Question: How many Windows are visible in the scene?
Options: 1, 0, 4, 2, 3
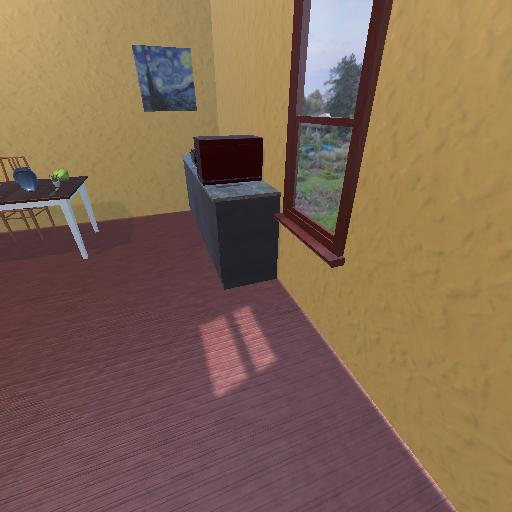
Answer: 1